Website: crate-barrel
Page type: billing-address
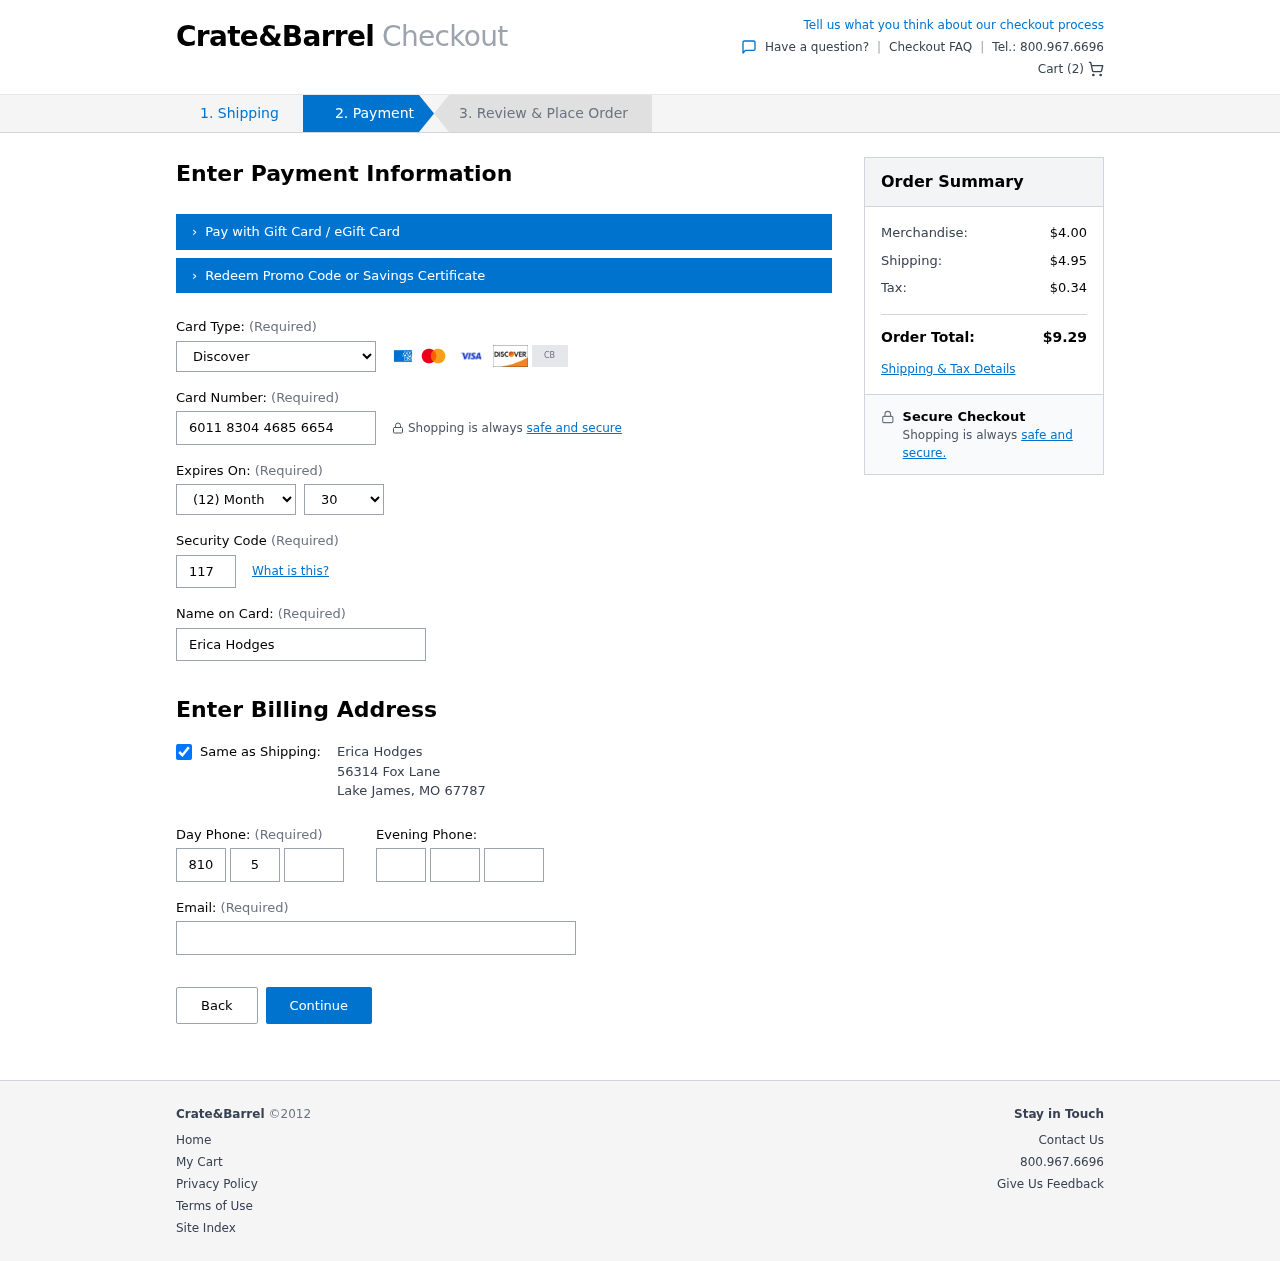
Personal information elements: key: PII_CARD_CVV
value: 117
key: PII_CARD_EXPIRY_MONTH
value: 12
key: PII_CARD_EXPIRY_YEAR
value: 30
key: PII_CARD_NUMBER
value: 6011 8304 4685 6654
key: PII_CARD_TYPE
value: Discover
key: PII_CITY
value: Lake James
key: PII_EMAIL
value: ericahodges@yahoo.com
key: PII_FULLNAME
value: Erica Hodges
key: PII_PHONE_ALT_AREA
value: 925
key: PII_PHONE_ALT_PREFIX
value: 262
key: PII_PHONE_ALT_SUFFIX
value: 6660
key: PII_PHONE_AREA
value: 810
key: PII_PHONE_PREFIX
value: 550
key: PII_PHONE_SUFFIX
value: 8353
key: PII_POSTCODE
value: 67787
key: PII_STATE_ABBR
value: MO
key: PII_STREET
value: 56314 Fox Lane
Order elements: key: ORDER_NUM_ITEMS
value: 2
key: ORDER_SUBTOTAL
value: $4.00
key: ORDER_SHIPPING_COST
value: $4.95
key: ORDER_TAX
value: $0.34
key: ORDER_TOTAL
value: $9.29